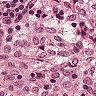
Metastatic tissue present: no